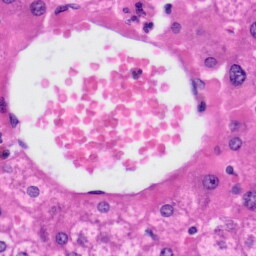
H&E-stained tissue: Liver